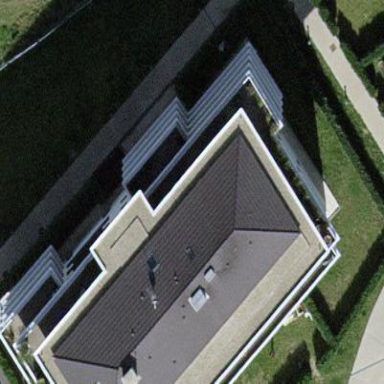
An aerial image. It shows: Apartments building with hipped roof oriented along the structure.